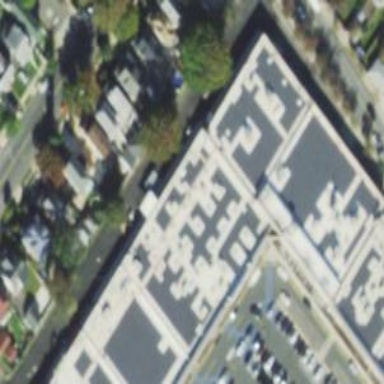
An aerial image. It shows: Veterinary facility.